Field crop: tomato
Growth stage: 2
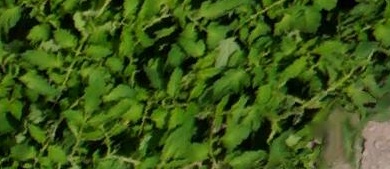
Species: tomato